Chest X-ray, PA view. Patient: 29 years old, sex F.
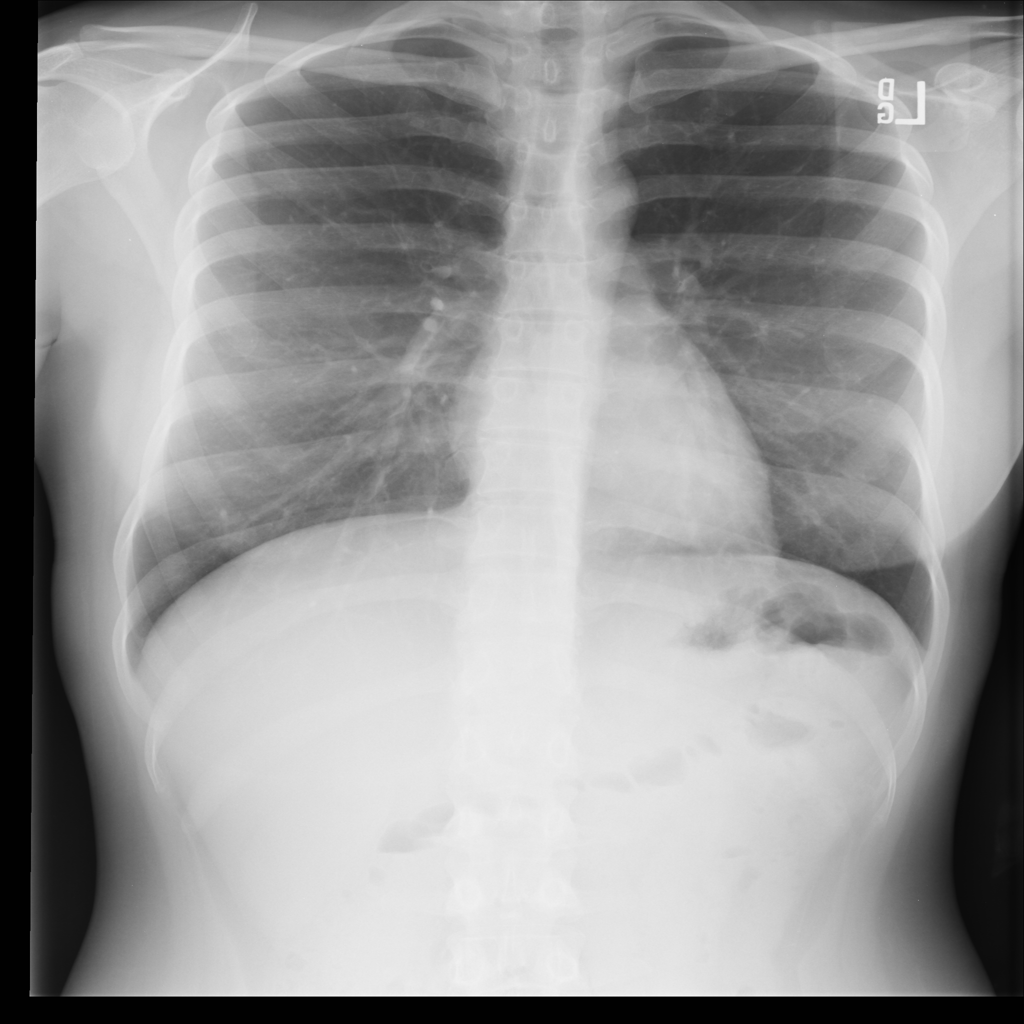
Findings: No Finding